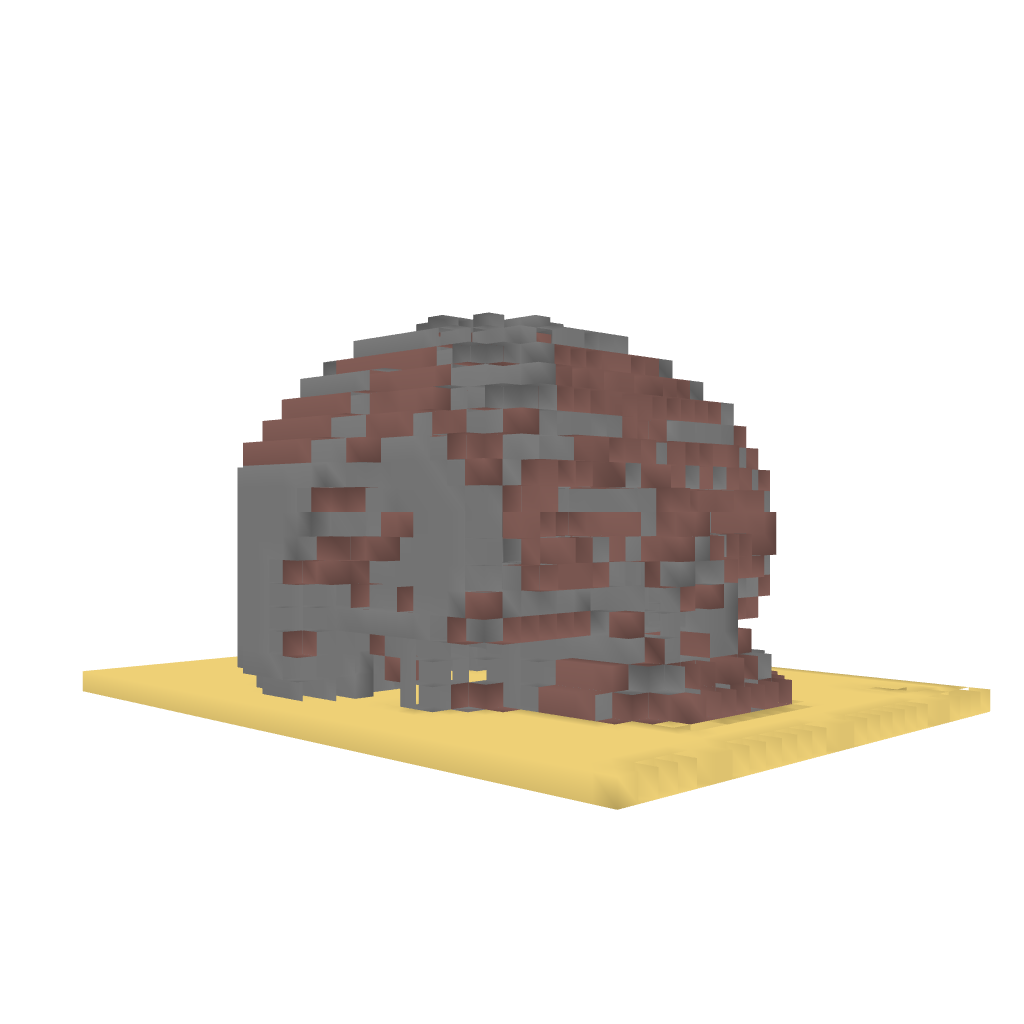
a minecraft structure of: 3d skull house looks like a large stone